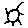
Label: sun